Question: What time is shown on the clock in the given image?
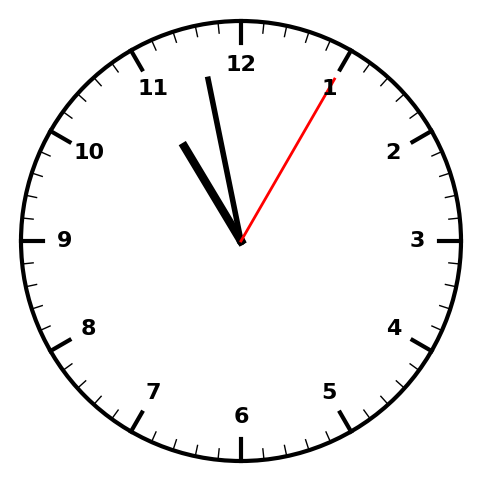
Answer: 10:58:05